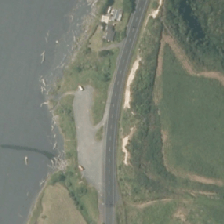
Land cover: urban_parkland